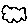
Label: cloud